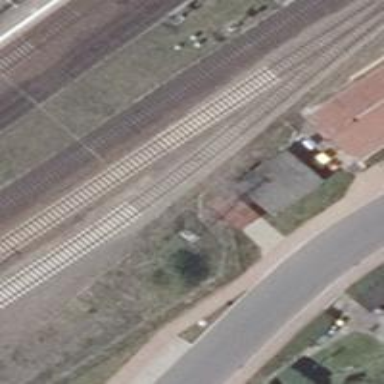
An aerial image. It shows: Railway switch.